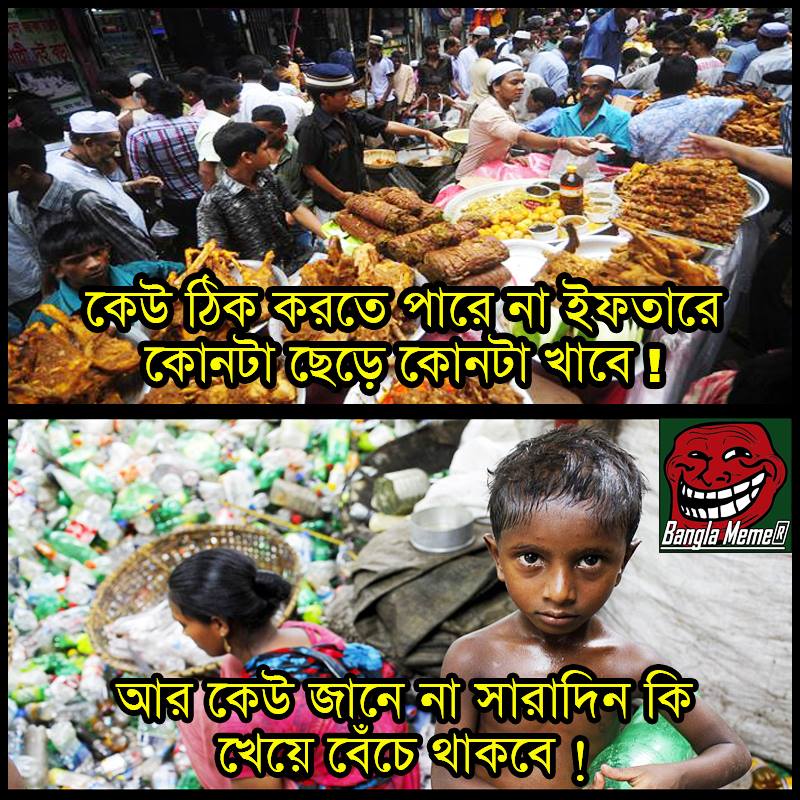
Caption: কেউ ঠিক করতে পারে না ইফতারে কোনটা ছেড়ে কোনটা খাবে !     আর কেউ জানে না সারাদিন কি খেয়ে বেঁচে থাকবে !
Label: non-hate